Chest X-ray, AP view. Patient: 57 years old, sex M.
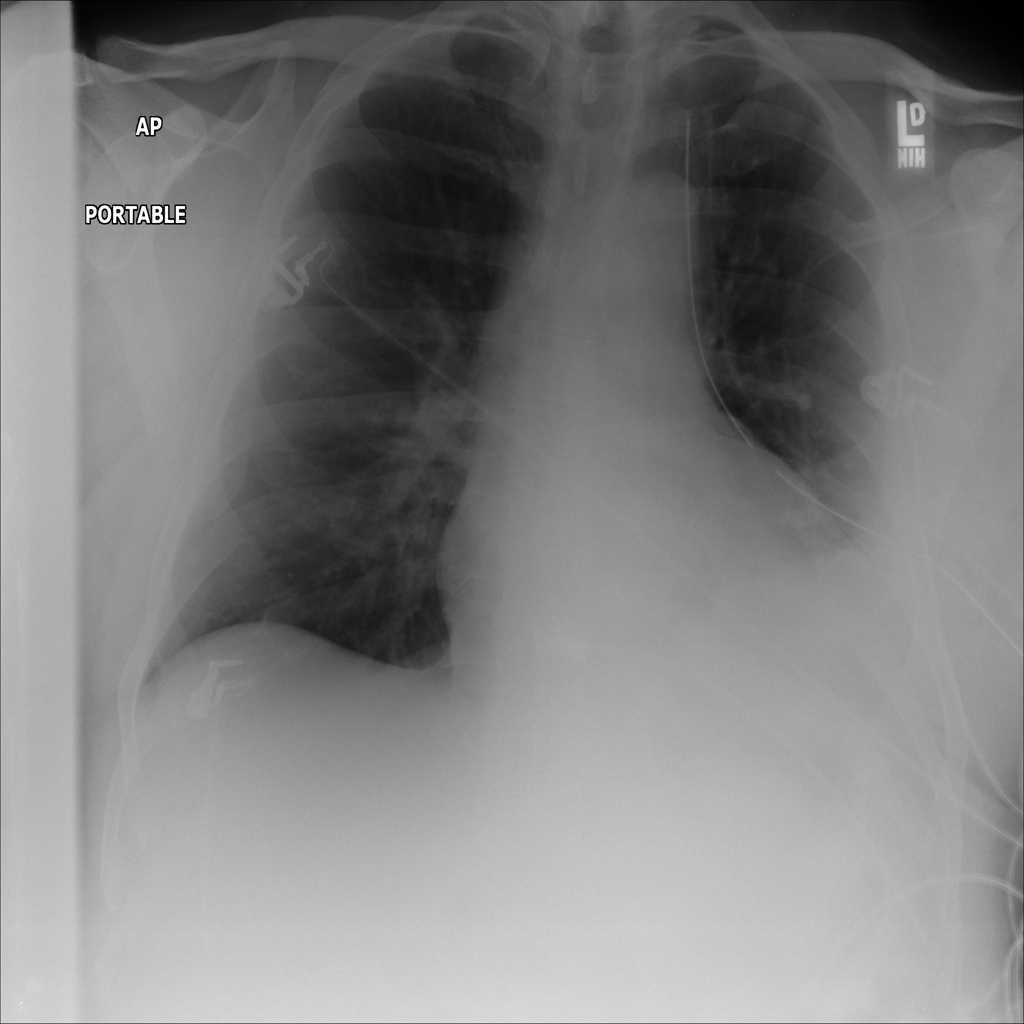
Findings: Consolidation